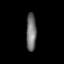
Tissue: lung
Cell type: Epithelial cells
Senescence score: 0.171
Nuclear area (px): 378
Mean DAPI intensity: 113.392